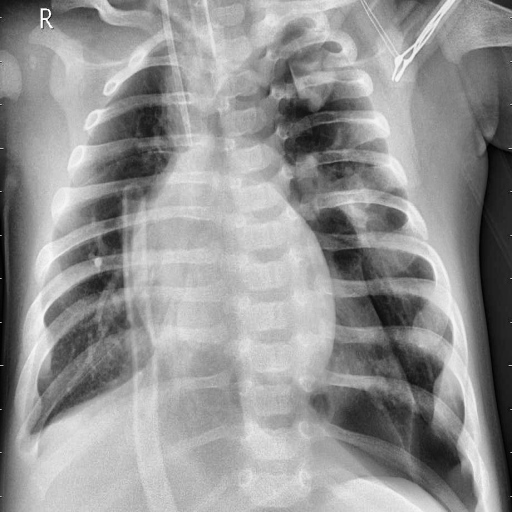
Finding: PNEUMONIA